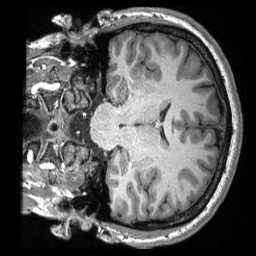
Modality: T1w
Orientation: coronal
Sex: male